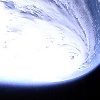
Label: cloud